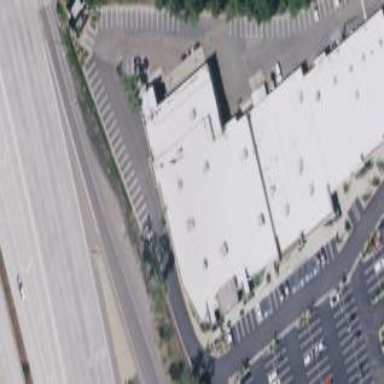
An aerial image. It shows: Retail building housing furniture shop.